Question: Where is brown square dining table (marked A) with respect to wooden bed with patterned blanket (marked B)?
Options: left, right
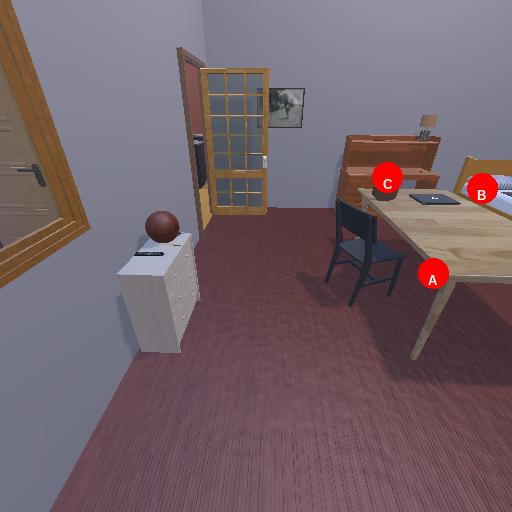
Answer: left